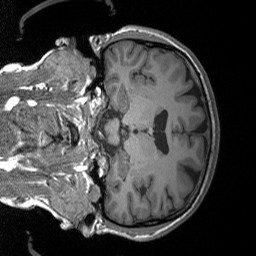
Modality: T1w
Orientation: coronal
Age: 40
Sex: female
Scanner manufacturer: siemens
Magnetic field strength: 3 T
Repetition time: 2.53 s
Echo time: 0.00219 s